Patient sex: M
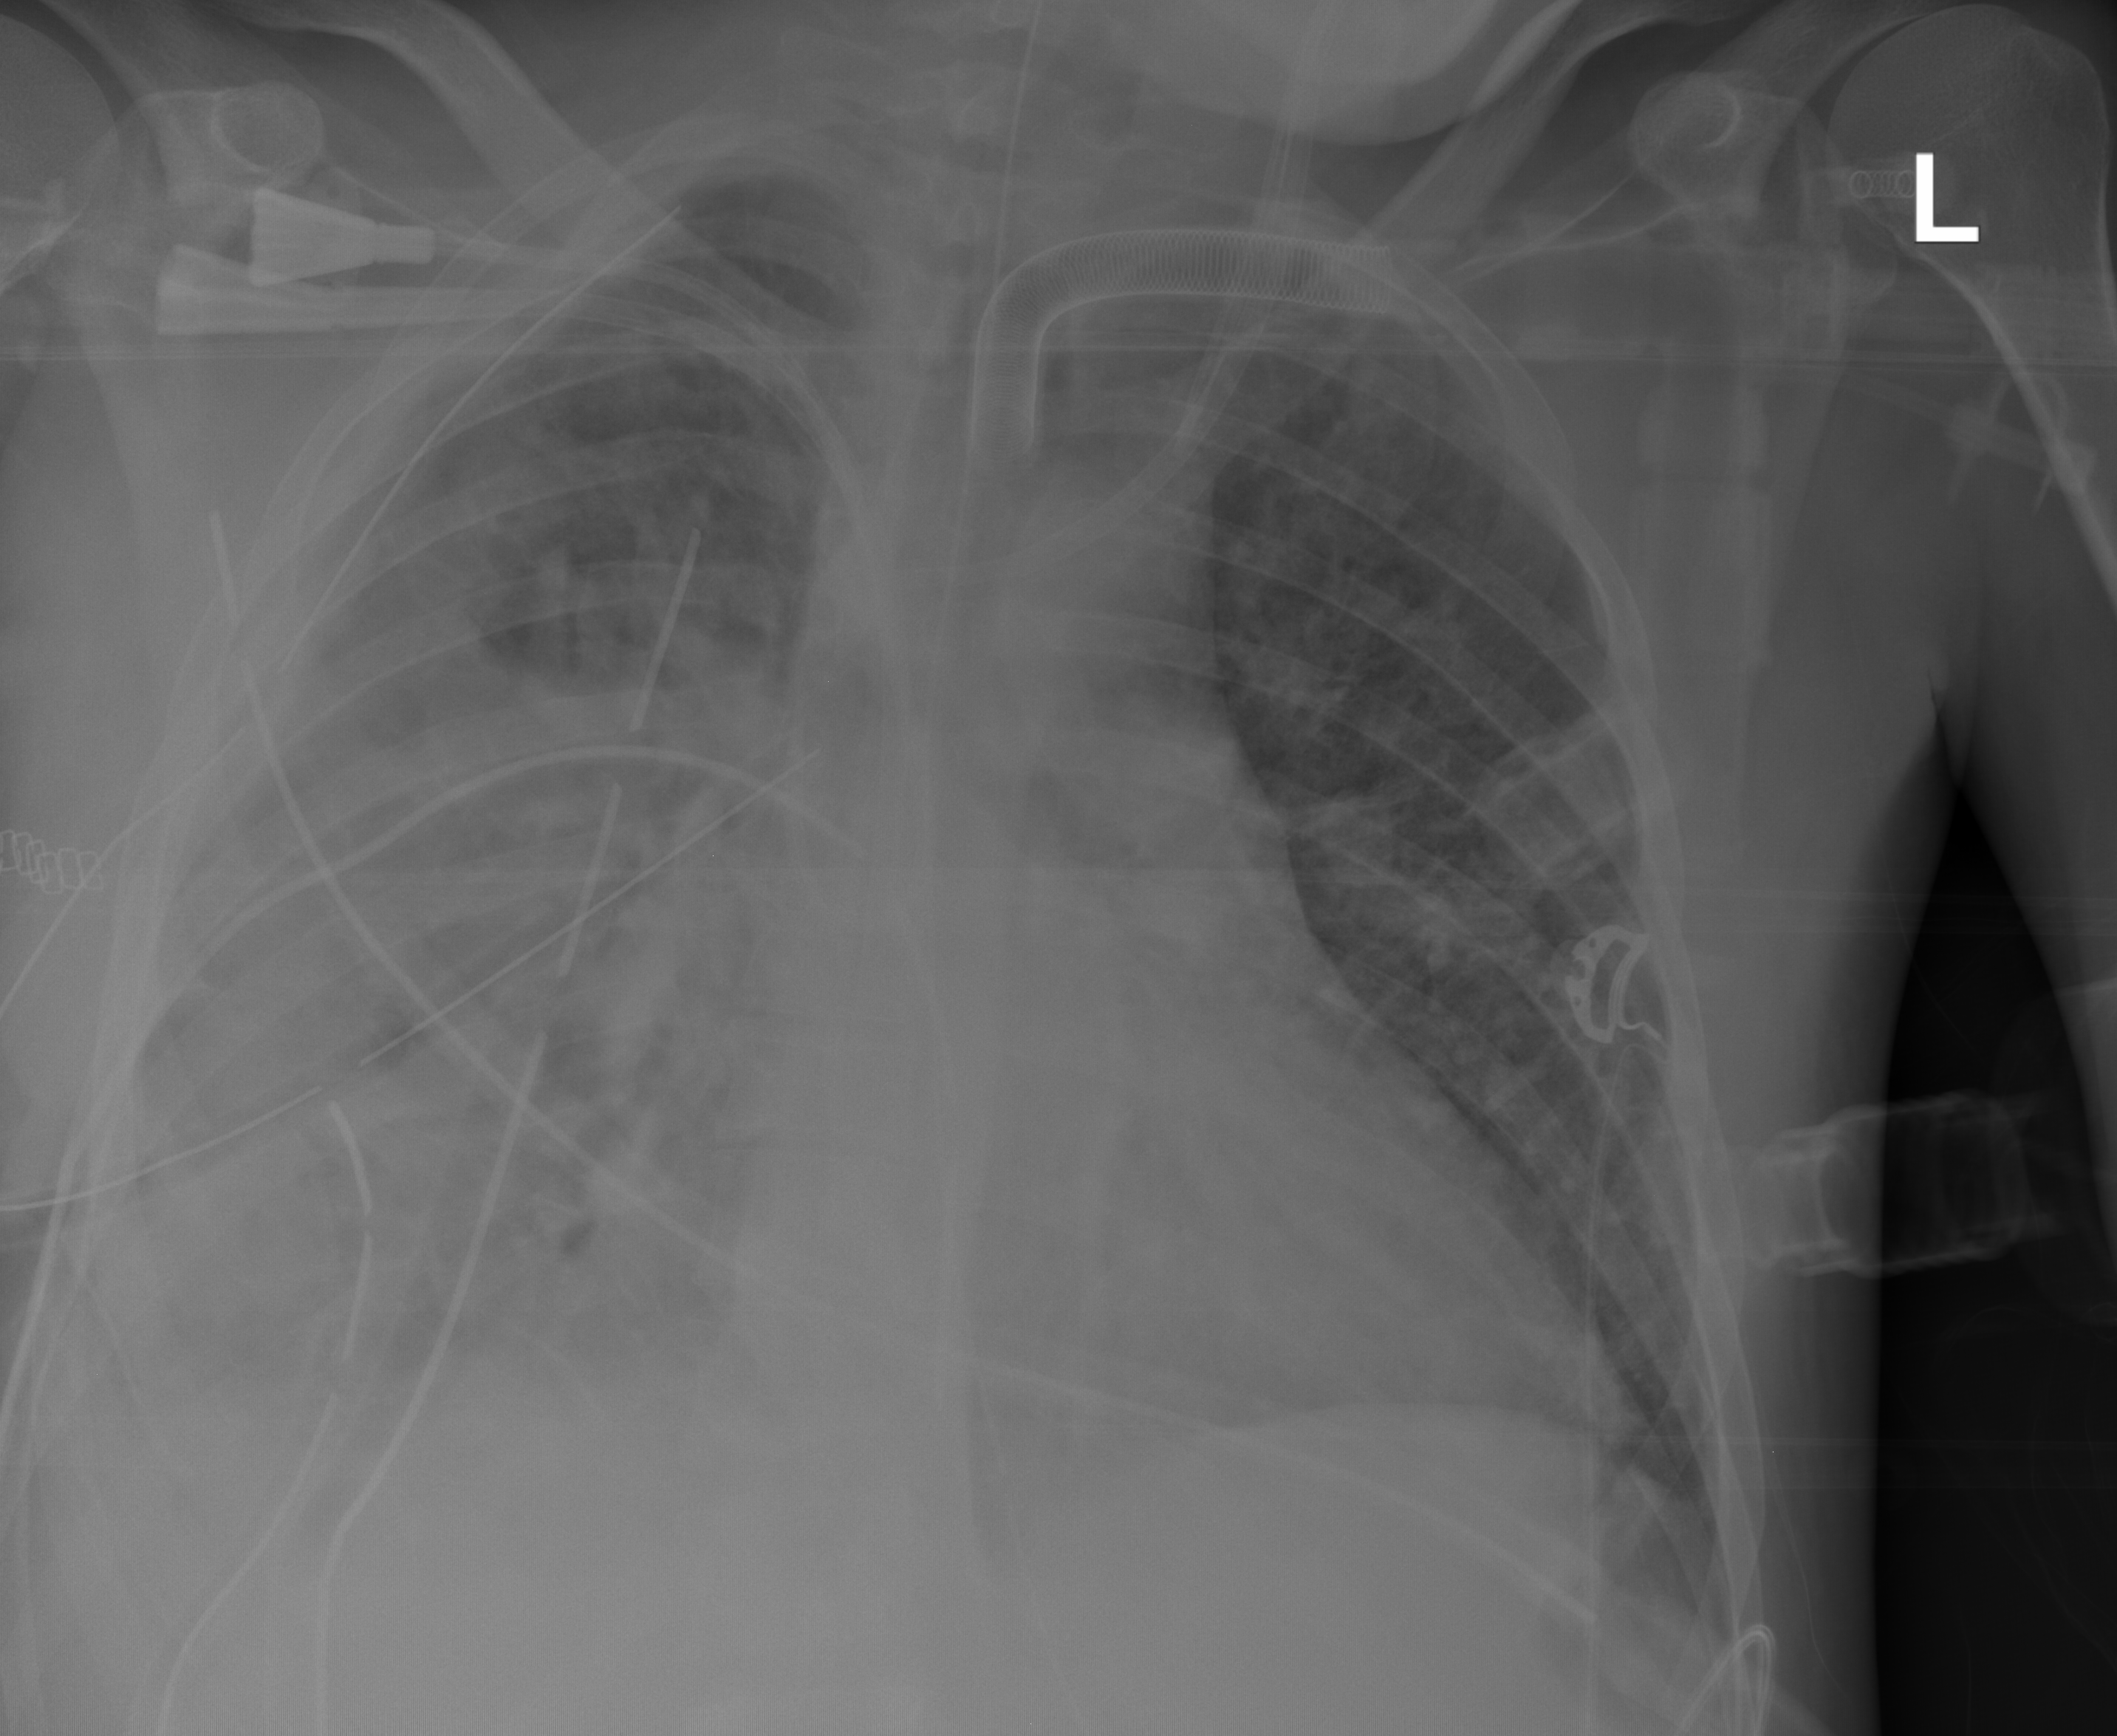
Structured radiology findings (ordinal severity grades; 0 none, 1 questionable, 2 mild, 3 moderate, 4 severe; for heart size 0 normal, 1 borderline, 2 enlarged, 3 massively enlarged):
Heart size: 1
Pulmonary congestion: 2
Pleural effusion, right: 3
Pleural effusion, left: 2
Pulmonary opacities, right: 3
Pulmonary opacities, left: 0
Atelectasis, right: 3
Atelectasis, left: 2